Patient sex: F
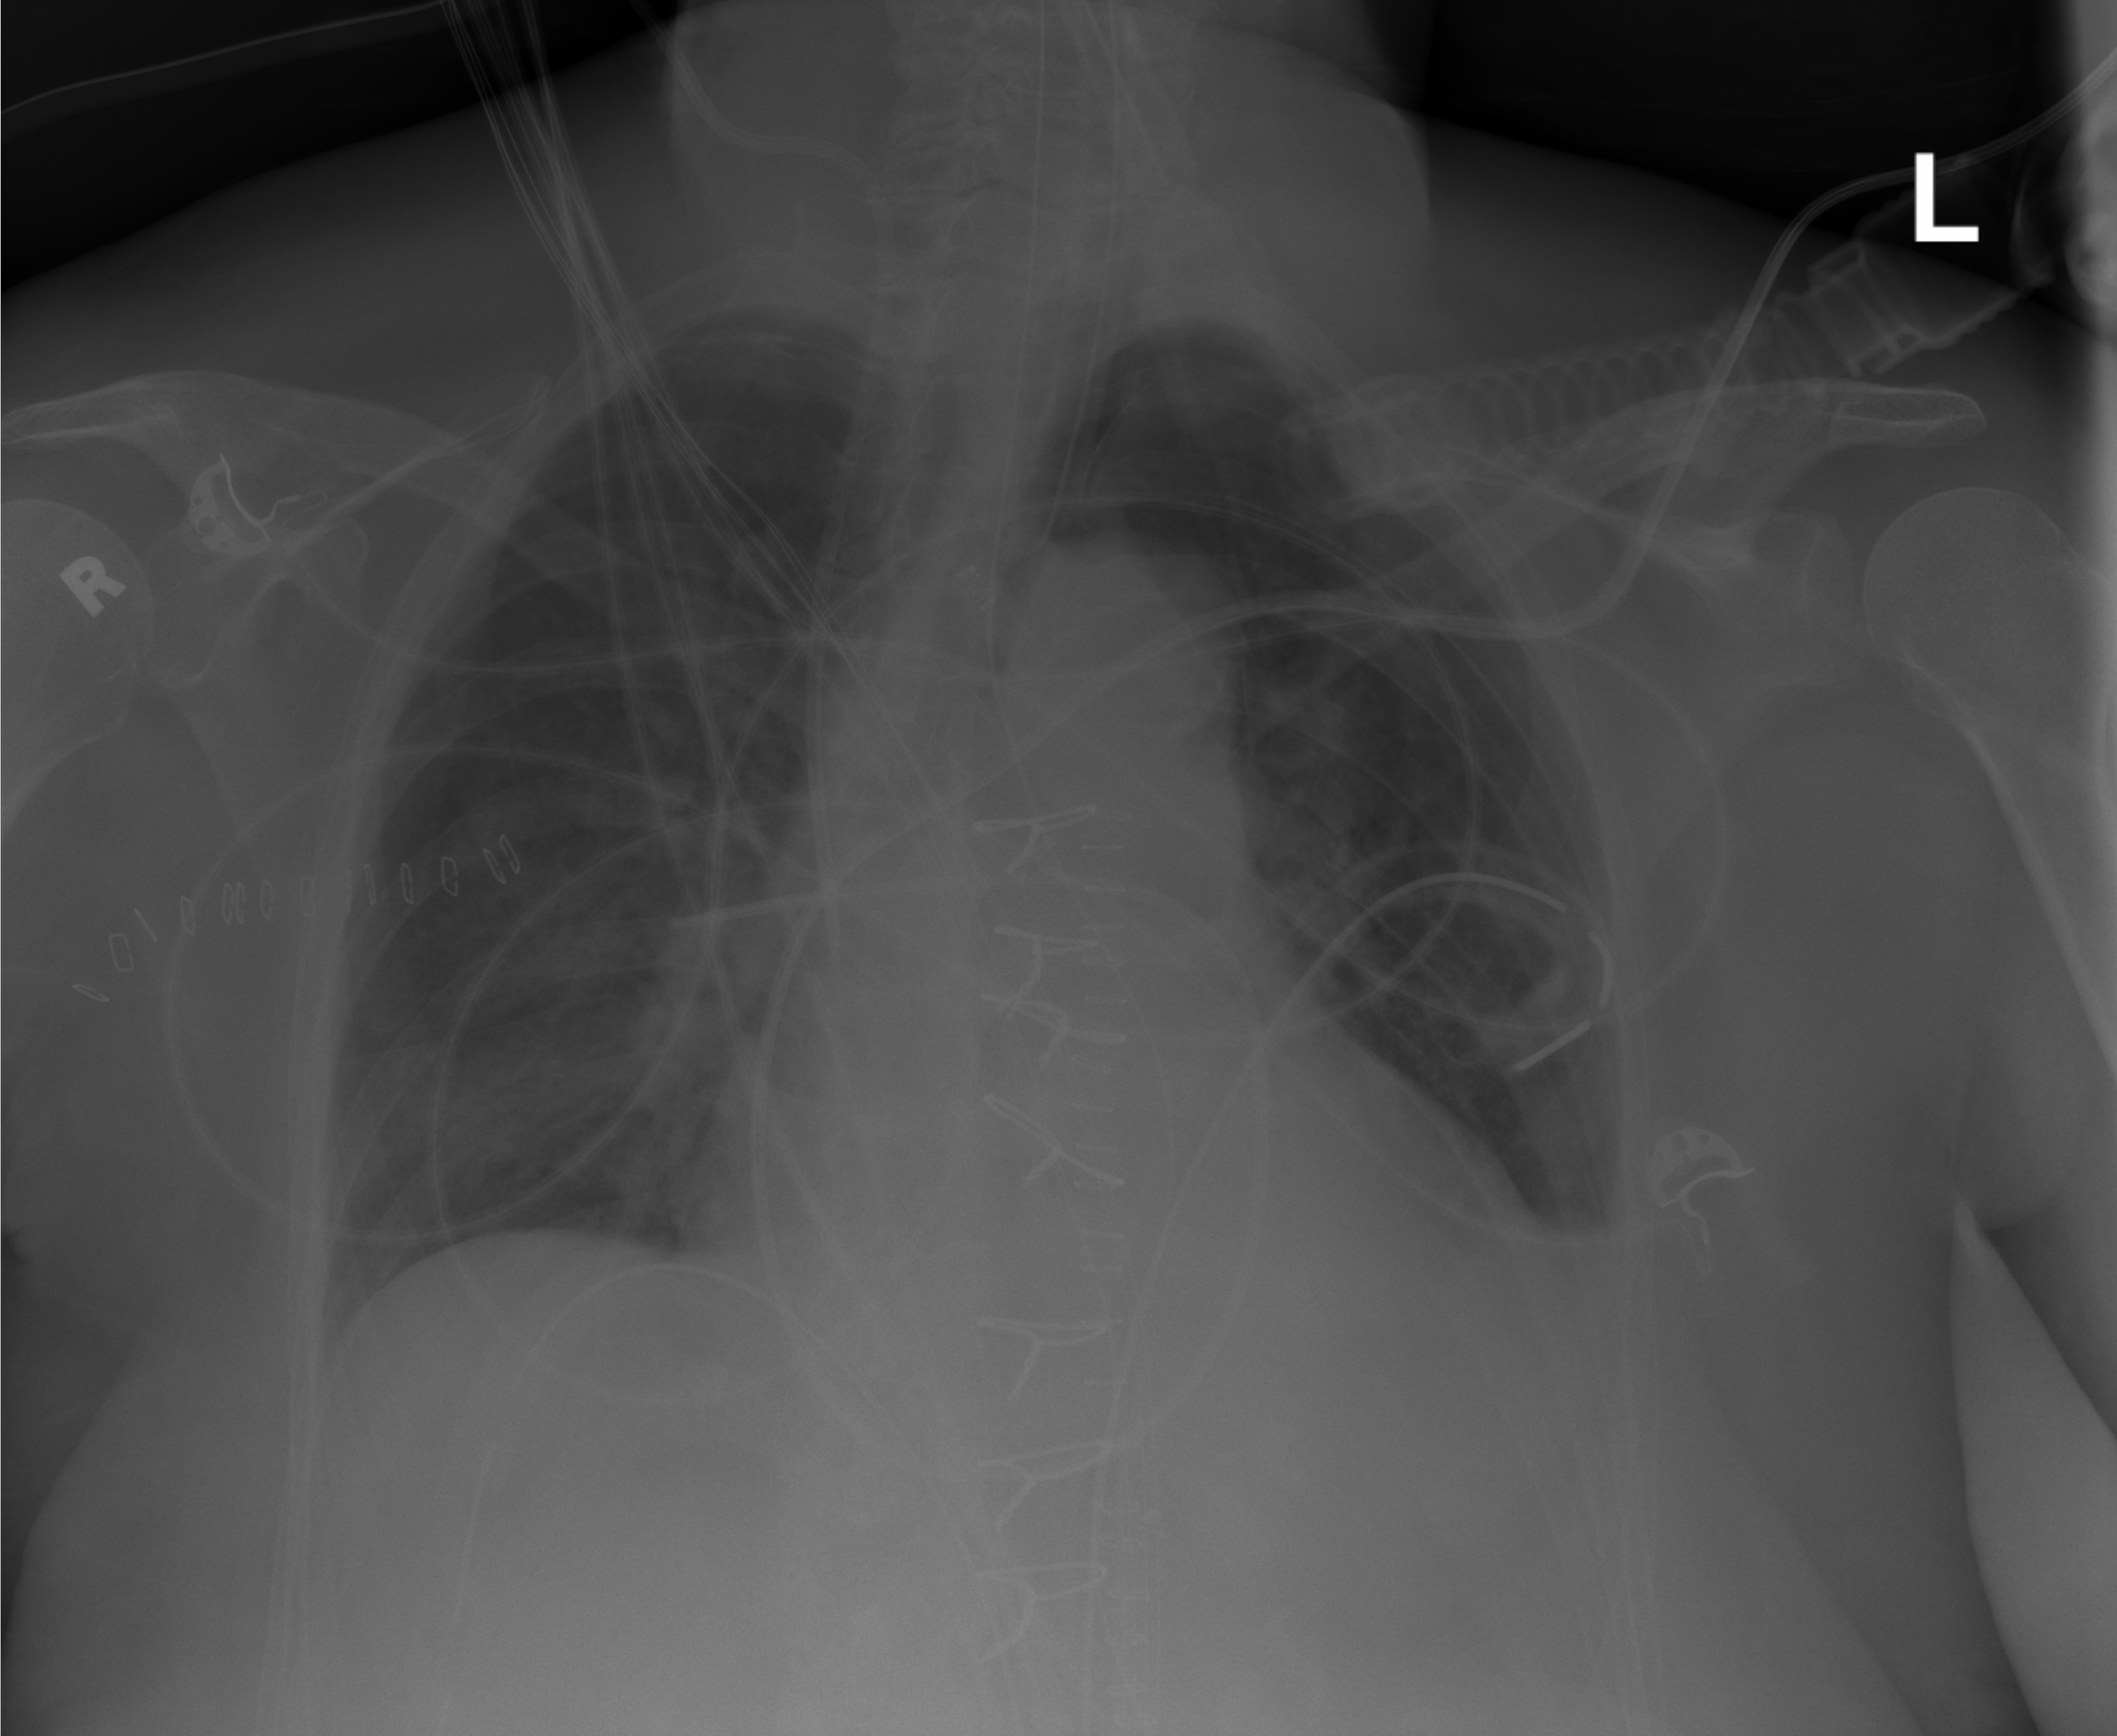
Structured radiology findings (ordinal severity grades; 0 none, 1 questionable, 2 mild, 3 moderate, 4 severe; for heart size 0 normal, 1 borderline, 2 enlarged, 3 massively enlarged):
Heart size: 2
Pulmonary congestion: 2
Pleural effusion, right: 0
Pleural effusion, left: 1
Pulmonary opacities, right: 0
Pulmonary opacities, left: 0
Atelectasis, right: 0
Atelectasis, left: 2